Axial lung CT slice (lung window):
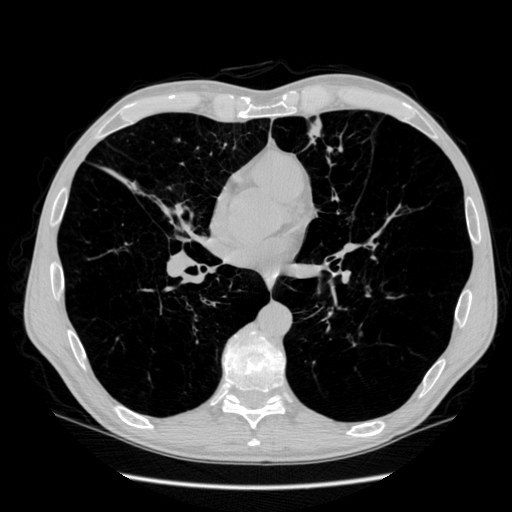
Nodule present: no